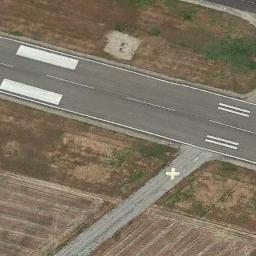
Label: runway